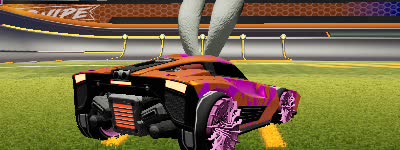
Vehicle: breakout